Here is the raw acceleration-versus-time signal recorded on a bearing housing. What is the most likely bearing condition (normal, inner_race, outer_race, ball)?
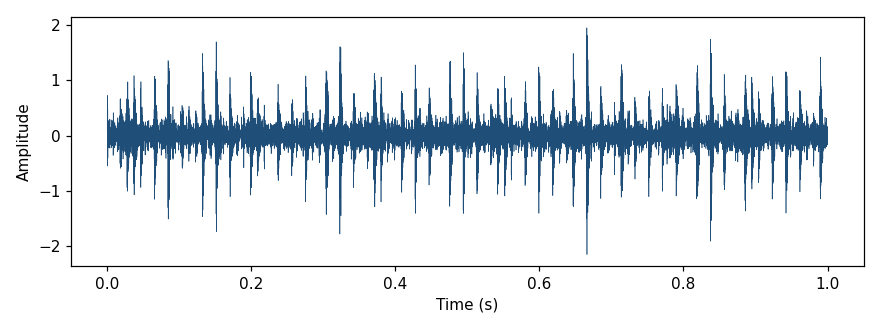
Answer: outer_race